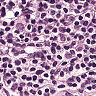
Metastatic tissue present: yes